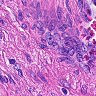
Metastatic tissue present: yes